Question: What is the latest transaction date?
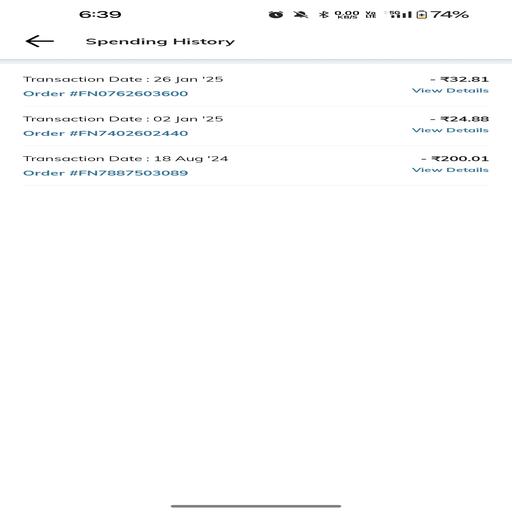
Answer: 26 Jan '25